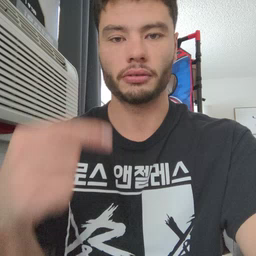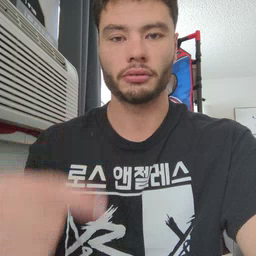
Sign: refrigerator